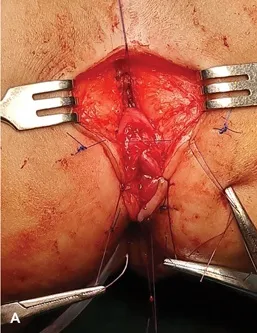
Operative steps of posterior sagittal anorectoplasty (PSARP) (continued). (
A
) The pelvic floor and striated sphincter muscles are reconstructed around the neo-anus and rectum.
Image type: medical_photograph (other_medical_photograph)